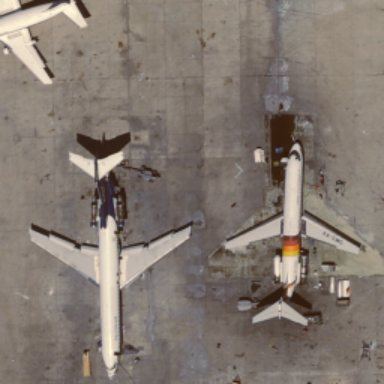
There are three airplanes stopped at the airport .